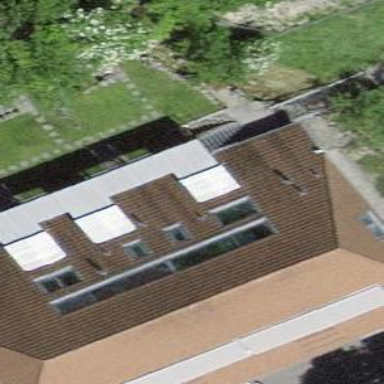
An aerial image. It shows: Half-hipped roof building.